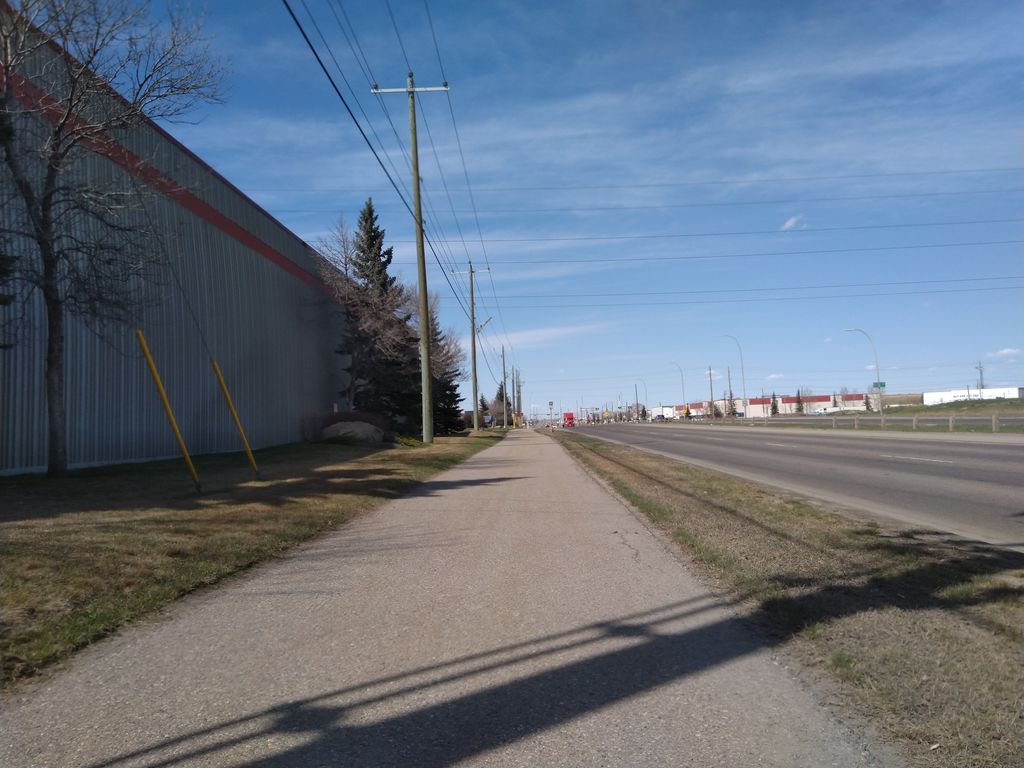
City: calgary